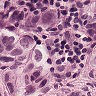
Metastatic tissue present: yes